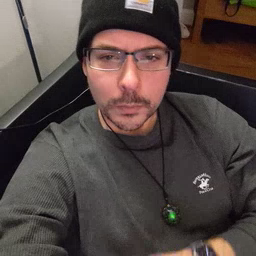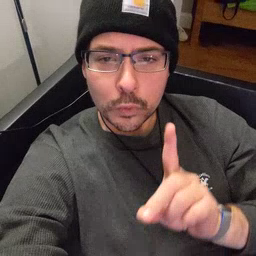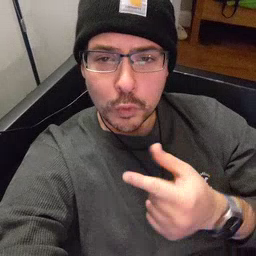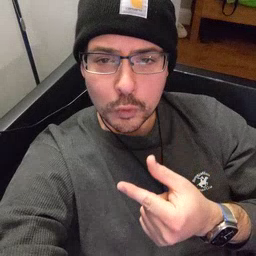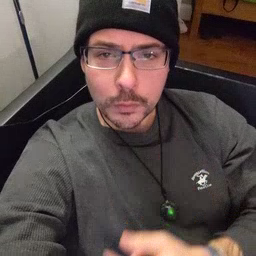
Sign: dog